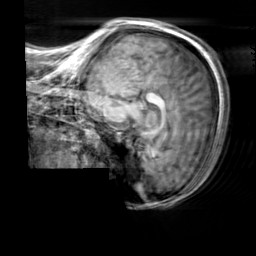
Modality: T1w
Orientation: sagittal
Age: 21
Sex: female
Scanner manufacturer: siemens
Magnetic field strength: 3 T
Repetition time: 2.3 s
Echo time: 0.00303 s